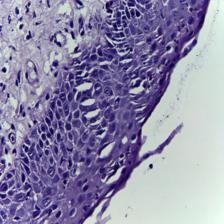
Diagnosis: Normal